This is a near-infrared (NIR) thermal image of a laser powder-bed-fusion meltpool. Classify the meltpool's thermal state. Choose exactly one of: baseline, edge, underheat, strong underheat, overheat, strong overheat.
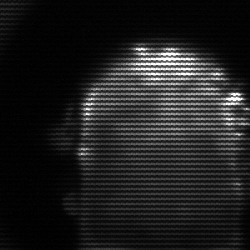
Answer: baseline